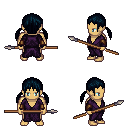
a pixel art fantasy rpg character, male body template, human, tanned skin, purple robe, teal pants, raven twin-tailed hairstyle, cloth bracers, spear, four views (front, back, left, right), 2x2 character sprite sheet, small pixel art, hard edges, no anti-aliasing